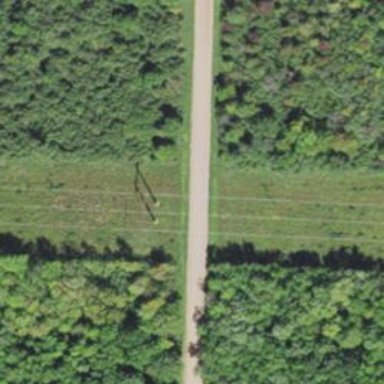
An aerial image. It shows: Unclassified road.